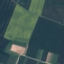
Land use / land cover class: AnnualCrop